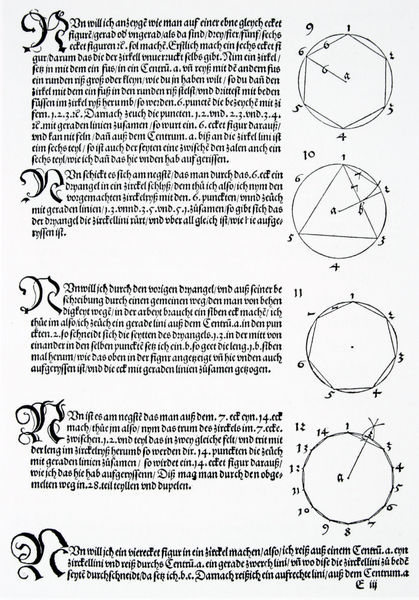
Titel: Unterweisung der Messung, 2. Buch: Von den Flächen, Regelmäßiges Vierzehneck
Künstler: Albrecht Dürer
Standort: viele Standorte
Institution: Seriendruck
Schlagwörter: weiß, dreieck, schwarz, skizze, zeichen, zeichnung, alt, blatt, renaissance, kreis, rund, deutschland, schrift, papier, italien, studie, formen, grafik, linien, rand, zahlen, ziffern, uhr, deutsch, striche, vier, buch, form, groß, druck, schnitt, hochdruck, initialen, seite, illustration, text, buchstaben, strich, kreise, initiale, darstellung, buchdruck, buchseite, ecken, geometrisch, zahl, gotisch, zeichnen, mittelalter, konstruktion, grad, plan, absätze, mittelpunkt, zeilen, dürer, absatz, aufklärung, nummern, skizzen, forschung, fraktur, geometrie, altdeutsch, illustriert, sütterlin, abbildung, oktogon, achteck, beschreibung, dokument, sechseck, erklärung, neun, abbildungen, wissenschaft, konstruktionszeichnung, traktat, zeichnungen, michelangelo, teilung, winkel, polygon, vasari, geometrische formen, berechnung, mathematik, anleitung, theorie, berechnungen, vermessung, frühe neuzeit, neuzeit, koordinaten, zirkel, segmente, anfangsbuchstabe, astronomie, majuskel, majuskeln, lehrbuch, regeln, manuskript, minuskel, radius, hexagon, quadratur, formeln, pythagoras, rechnen, zeichungen, siebeneck, mathe, pytagoras, durchmesser, berechnen, vieleck, alte schrift, alpha, anleitungsbuch, geometrische figuren, neuartig, buchkunst, algorithmen, erklärungstext, farbkreis, konstruktionslehre, kreisberechnungen, kreisteilung, leerraum, letternsatz, mehrecke, michelangel, schrifr, sextett, syterlin, säulenschnitt, vierzehneck, winkelgrad, kapitale, erklärend, 19. jahrhundert, 18. jahrhundert, 17. jahrhundert, bildhaft, aufbauend, zirkelschnitt, druckkunst, lehrschrift, tetragon, kreisfläche, beta, gamma, seitenhalbierende